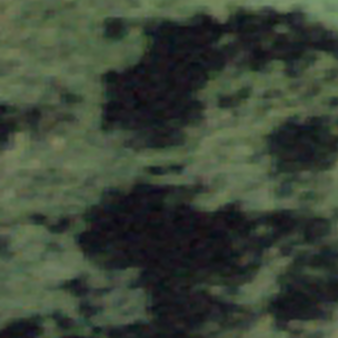
Label: other